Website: home-depot
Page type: receipt
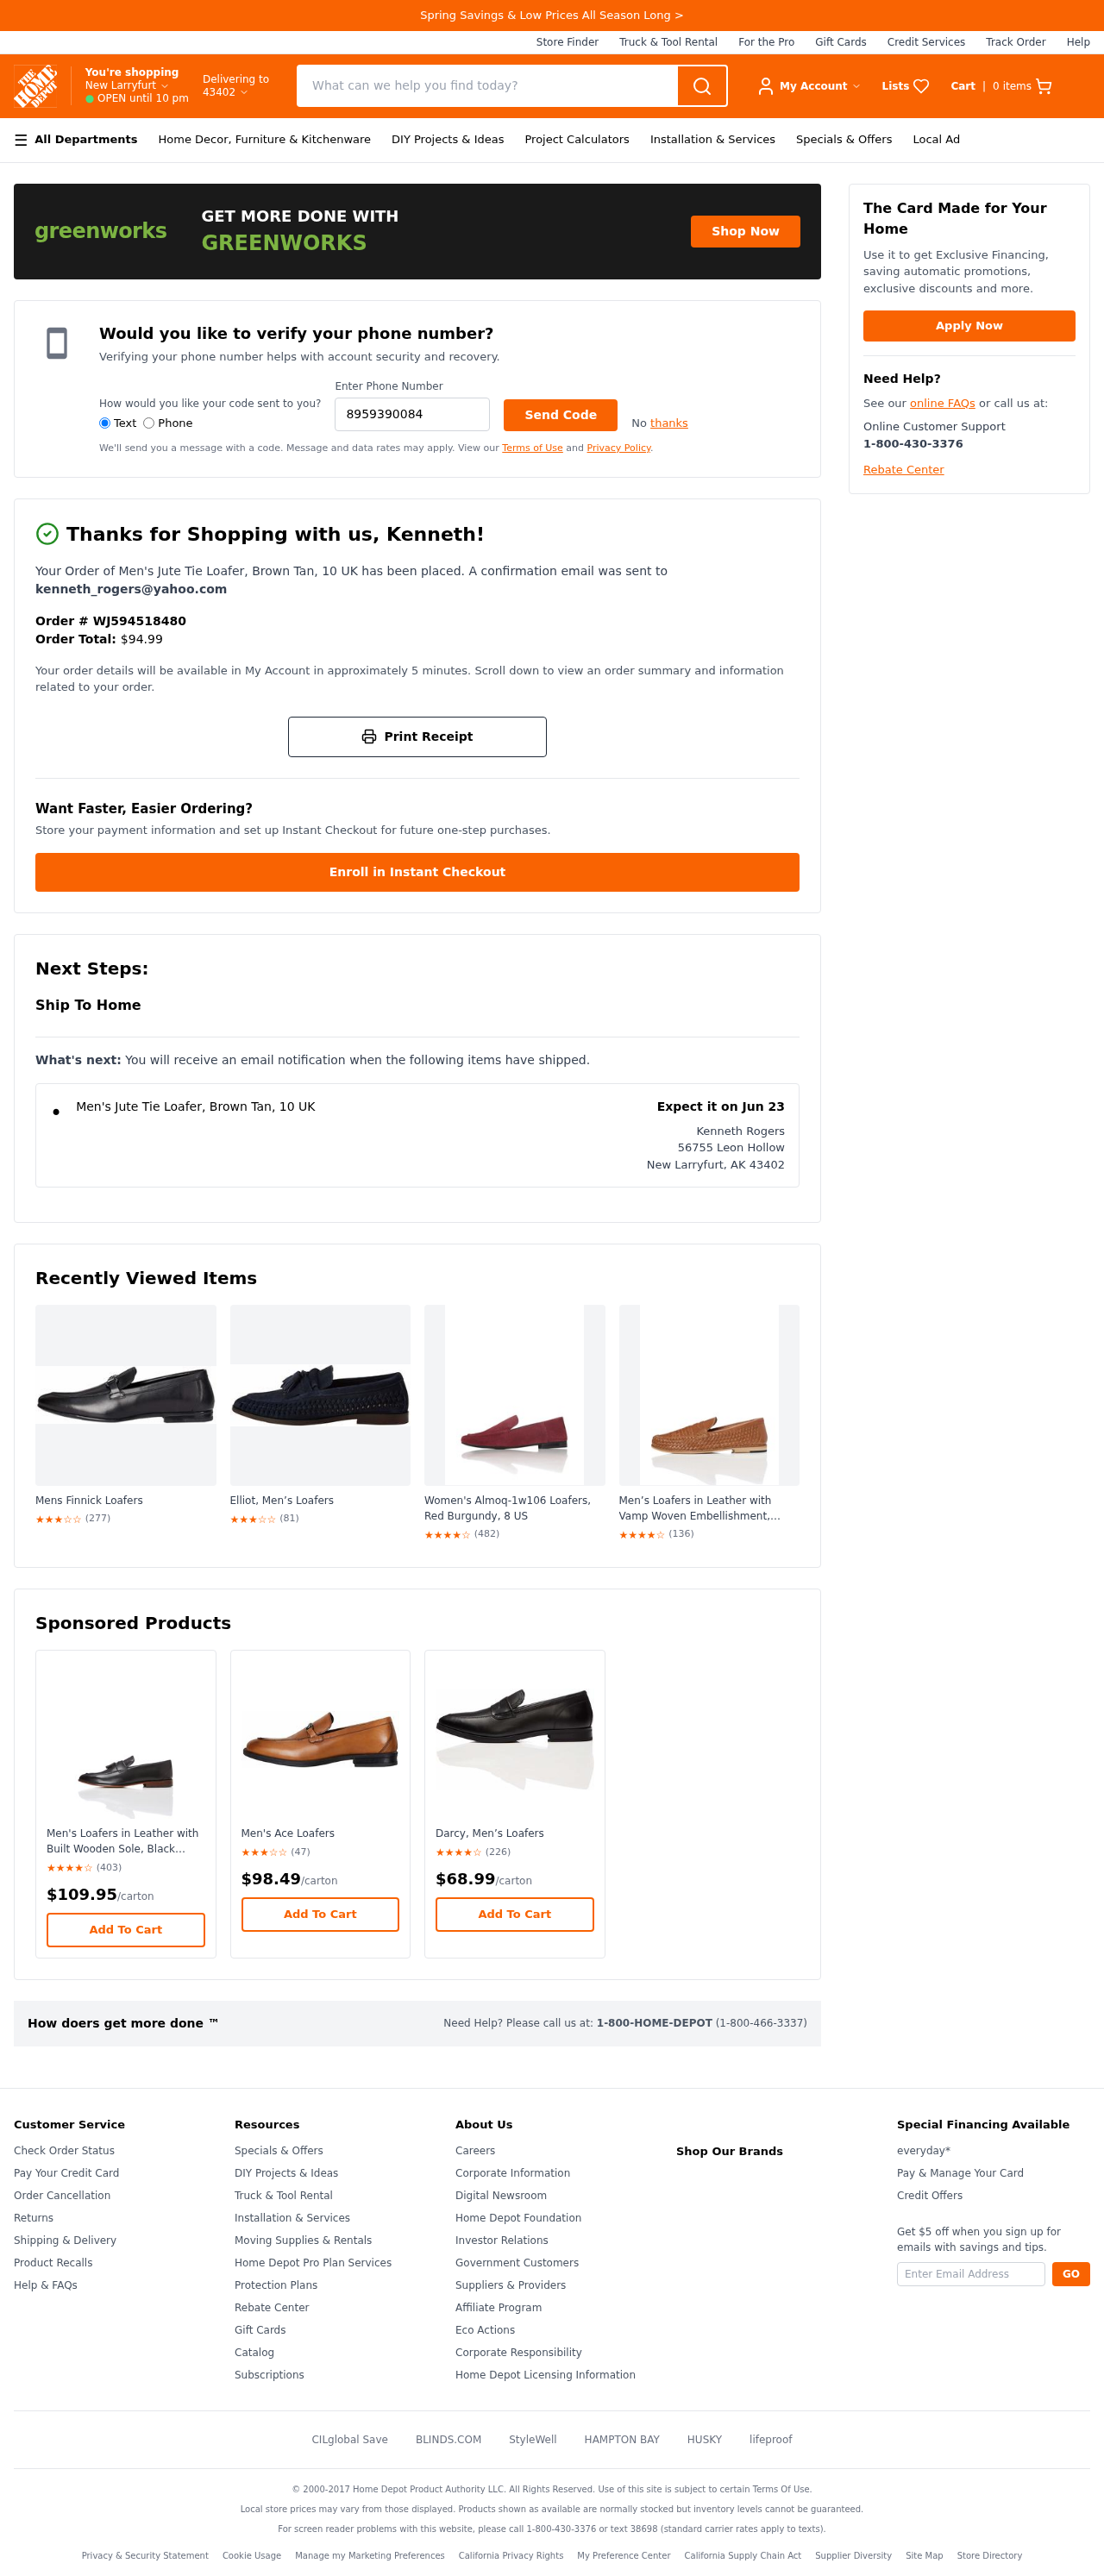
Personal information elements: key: PII_CITY
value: New Larryfurt
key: PII_CITY_STATE_ZIP
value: New Larryfurt, AK 43402
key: PII_EMAIL
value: kenneth_rogers@yahoo.com
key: PII_FIRSTNAME
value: Kenneth
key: PII_FULLNAME
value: Kenneth Rogers
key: PII_PHONE
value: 8959390084
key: PII_POSTCODE
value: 43402
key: PII_STREET
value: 56755 Leon Hollow
Product elements: key: PRODUCT1_NAME
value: Men's Jute Tie Loafer, Brown Tan, 10 UK
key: PRODUCT2_NAME
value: Mens Finnick Loafers
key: PRODUCT2_RATING
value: ★★★☆☆
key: PRODUCT2_NUM_RATINGS
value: (277)
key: PRODUCT3_NAME
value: Elliot, Men’s Loafers
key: PRODUCT3_RATING
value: ★★★☆☆
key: PRODUCT3_NUM_RATINGS
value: (81)
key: PRODUCT4_NAME
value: Women's Almoq-1w106 Loafers, Red Burgundy, 8 US
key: PRODUCT4_RATING
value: ★★★★☆
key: PRODUCT4_NUM_RATINGS
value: (482)
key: PRODUCT5_NAME
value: Men’s Loafers in Leather with Vamp Woven Embellishment, Brown (Tan), 7 UK
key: PRODUCT5_RATING
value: ★★★★☆
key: PRODUCT5_NUM_RATINGS
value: (136)
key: PRODUCT6_NAME
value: Men's Loafers in Leather with Built Wooden Sole, Black (Black), 10.5 UK
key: PRODUCT6_RATING
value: ★★★★☆
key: PRODUCT6_NUM_RATINGS
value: (403)
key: PRODUCT6_PRICE
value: $109.95
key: PRODUCT7_NAME
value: Men's Ace Loafers
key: PRODUCT7_RATING
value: ★★★☆☆
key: PRODUCT7_NUM_RATINGS
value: (47)
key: PRODUCT7_PRICE
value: $98.49
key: PRODUCT8_NAME
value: Darcy, Men’s Loafers
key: PRODUCT8_RATING
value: ★★★★☆
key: PRODUCT8_NUM_RATINGS
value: (226)
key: PRODUCT8_PRICE
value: $68.99
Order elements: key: ORDER_NUM_ITEMS
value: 0
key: ORDER_ID
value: WJ594518480
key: ORDER_TOTAL
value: $94.99
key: ORDER_DELIVERY_DATE
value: Expect it on Jun 23